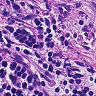
Metastatic tissue present: yes